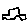
Label: car